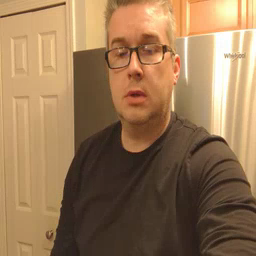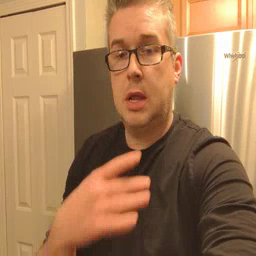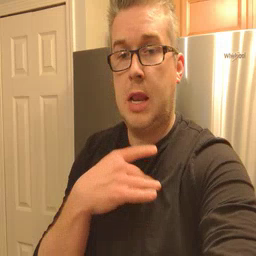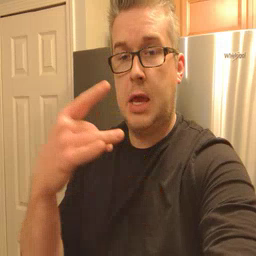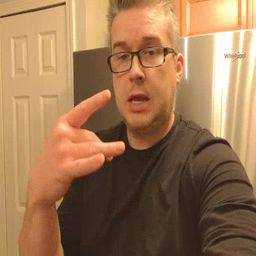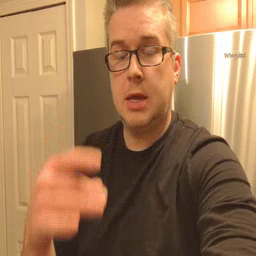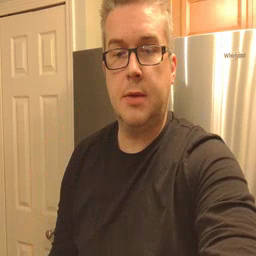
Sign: like